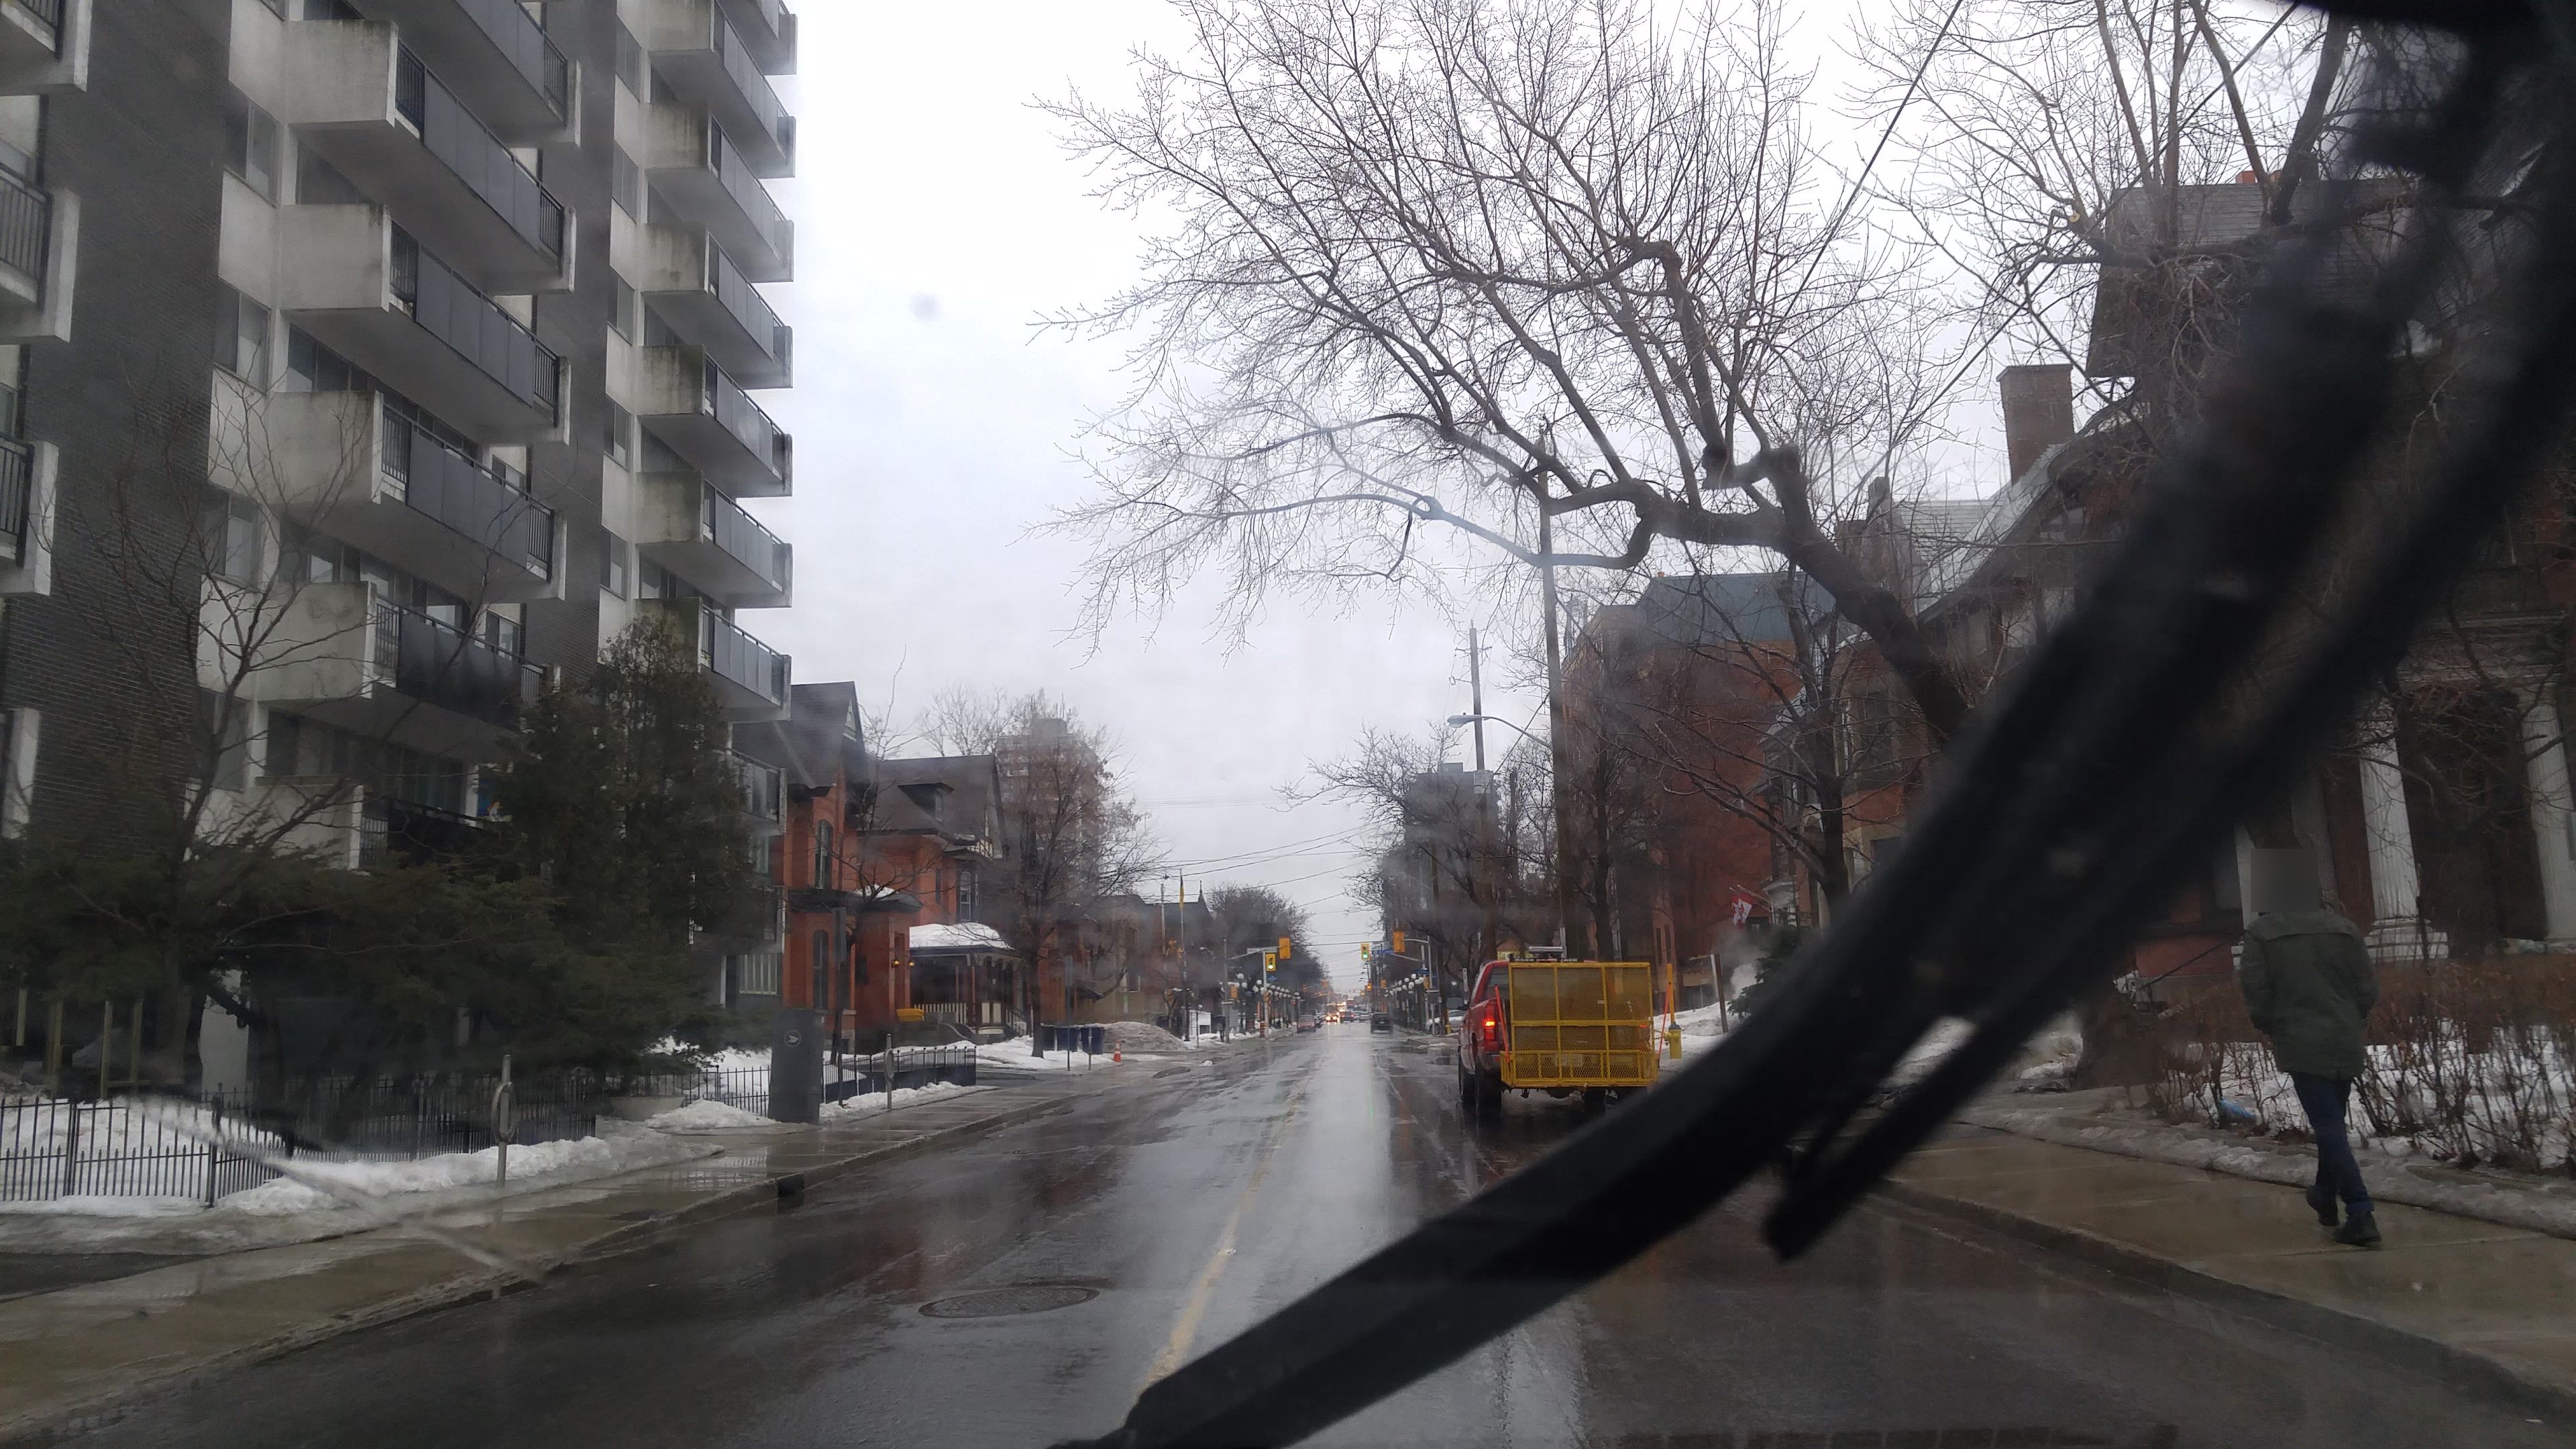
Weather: snowy
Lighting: day
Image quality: slightly poor
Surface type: driving surface
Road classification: footway
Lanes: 2
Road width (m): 1.5
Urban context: urban centre
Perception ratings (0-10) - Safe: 2.77, Lively: 7.07, Beautiful: 5.41, Boring: 4.49, Depressing: 4.09, Wealthy: 6.35